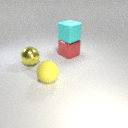
large yellow rubber sphere in front of large yellow metal sphere